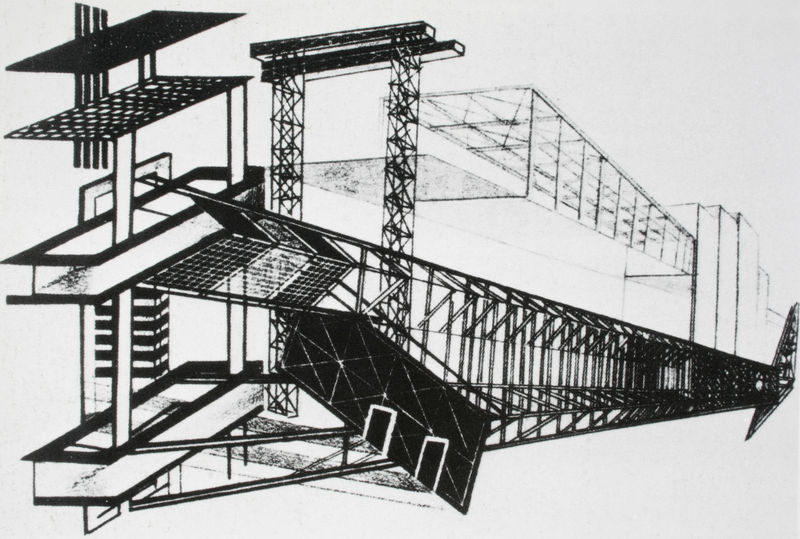
Titel: Konstruktion
Künstler: Gustav Kluzis
Schlagwörter: komposition, fenster, hell, schwarz, weiss, zeichnung, architektur, ebene, blatt, papier, perspektive, treppen, metall, gerüst, entwurf, konstruktion, plan, schief, träger, konstruktionszeichnung, gittel